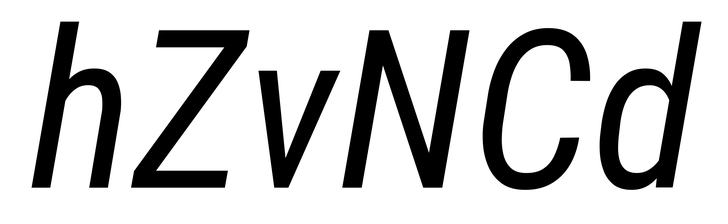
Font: Roboto-Italic_Condensed_Italic